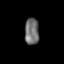
Tissue: prostate
Cell type: T cells
Senescence score: 0.6947
Nuclear area (px): 374
Mean DAPI intensity: 111.155